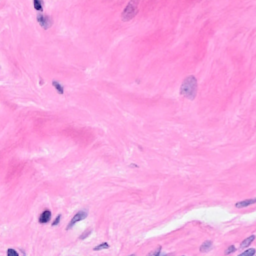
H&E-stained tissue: Breast